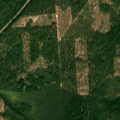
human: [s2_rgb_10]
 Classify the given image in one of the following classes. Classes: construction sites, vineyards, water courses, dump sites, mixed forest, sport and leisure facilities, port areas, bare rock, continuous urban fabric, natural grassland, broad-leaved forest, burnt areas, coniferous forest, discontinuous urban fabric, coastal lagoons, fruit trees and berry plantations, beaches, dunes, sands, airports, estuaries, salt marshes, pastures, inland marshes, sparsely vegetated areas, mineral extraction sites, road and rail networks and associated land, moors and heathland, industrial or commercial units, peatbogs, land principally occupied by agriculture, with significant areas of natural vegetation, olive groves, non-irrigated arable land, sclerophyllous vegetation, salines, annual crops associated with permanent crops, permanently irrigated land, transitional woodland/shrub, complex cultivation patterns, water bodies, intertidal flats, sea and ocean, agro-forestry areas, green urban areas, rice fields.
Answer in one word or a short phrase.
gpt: coniferous forest, transitional woodland/shrub